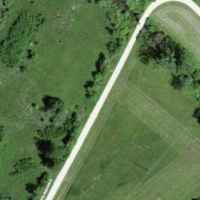
EUNIS habitat code: 24
Species observed at this site:
Chroicocephalus ridibundus
Melilotus albus
Phylloscopus collybita
Riparia riparia
Turdus philomelos
Alopochen aegyptiaca
Accipiter gentilis
Cuculus canorus
Acrocephalus palustris
Pandion haliaetus
Saxicola rubicola
Bucephala clangula
Turdus viscivorus
Epipactis palustris